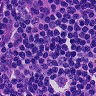
Metastatic tissue present: no